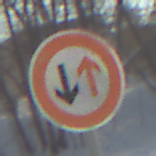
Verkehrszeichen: VorrangDesGegenverkehrs
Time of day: MorningAfternoon
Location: Outdoor (Suburban)
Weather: PartlyCloudy
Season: NotSpecified
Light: Natural